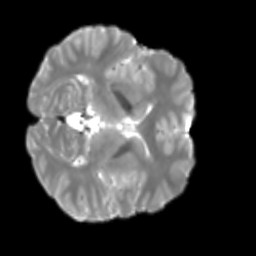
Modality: T2w
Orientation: axial
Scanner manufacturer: siemens
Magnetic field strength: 3 T
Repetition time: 4 s
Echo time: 0.0594 s